Aerial crown-view tile of a tropical tree (Barro Colorado Island, Panama), acquired 20250317:
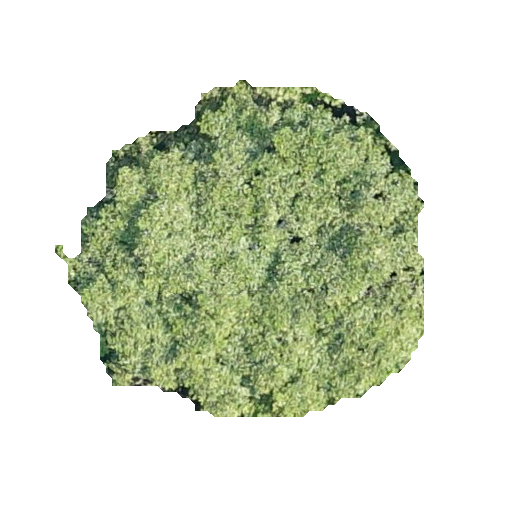
Species: Ficus insipida
GBIF accepted scientific name: Ficus insipida
Crown area: 136.228 m²